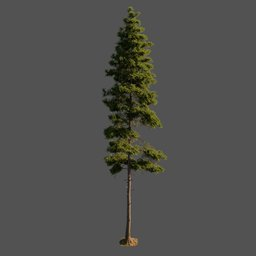
Label: nature